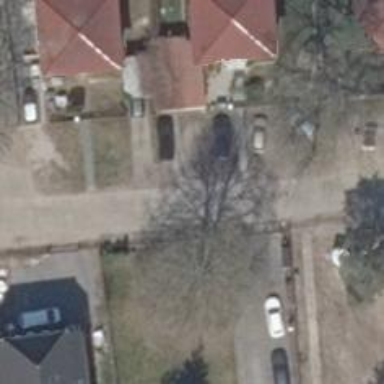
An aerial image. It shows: Residential road surfaced with concrete plates.